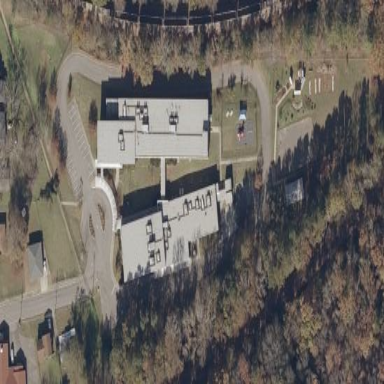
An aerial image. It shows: School.